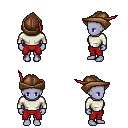
a pixel art fantasy rpg character, female body template, dark elf, purple skin, white long-sleeve shirt, red pants, light blonde short mohawk hairstyle, leather cap, four views (front, back, left, right), 2x2 character sprite sheet, small pixel art, hard edges, no anti-aliasing